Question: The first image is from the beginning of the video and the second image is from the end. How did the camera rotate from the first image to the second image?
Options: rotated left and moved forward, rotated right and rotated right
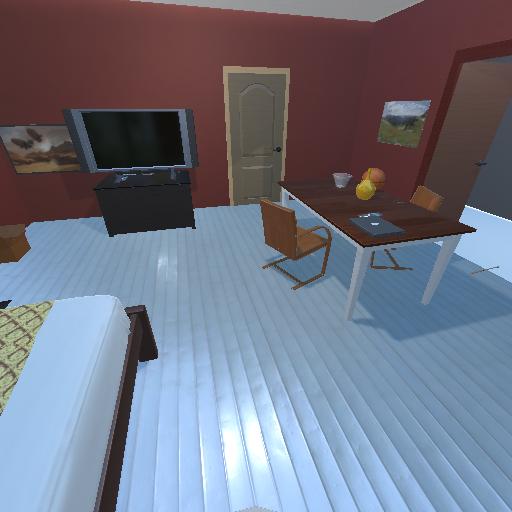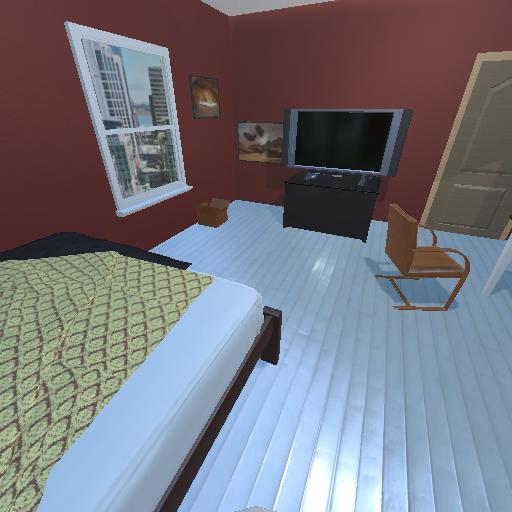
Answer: rotated left and moved forward